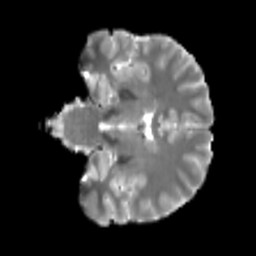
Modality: T2w
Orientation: coronal
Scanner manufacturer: siemens
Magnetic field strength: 3 T
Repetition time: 4 s
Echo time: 0.0594 s